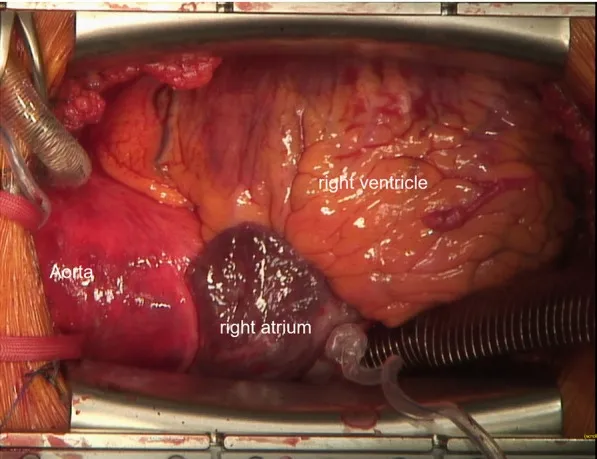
Intraoperative cannulation. Venous cannulation with a 2-stage cannula into the superior vena cava is shown.
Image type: medical_photograph (other_medical_photograph)